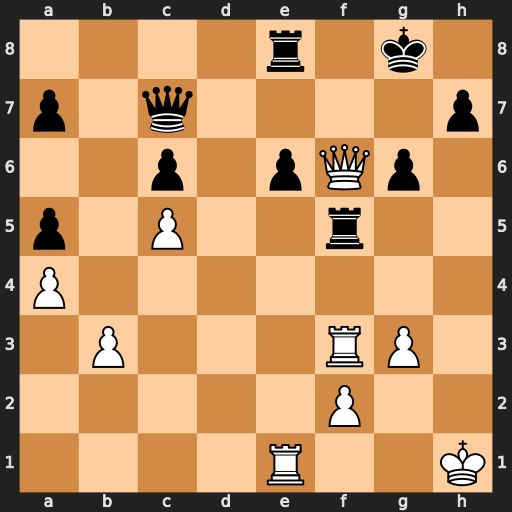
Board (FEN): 4r1k1/p1q4p/2p1pQp1/p1P2r2/P7/1P3RP1/5P2/4R2K
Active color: w
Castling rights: -
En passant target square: -
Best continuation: Rxf5 gxf5 Rxe6 Rxe6 Qxe6+